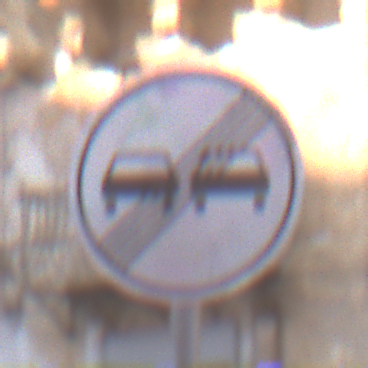
Verkehrszeichen: EndeUeberholverbot
Umgebung: Outdoor, Urban
Tageszeit: MorningAfternoon
Wetter: PartlyCloudy
Licht: Natural
Jahreszeit: NotSpecified
Kontrast: LowContrast